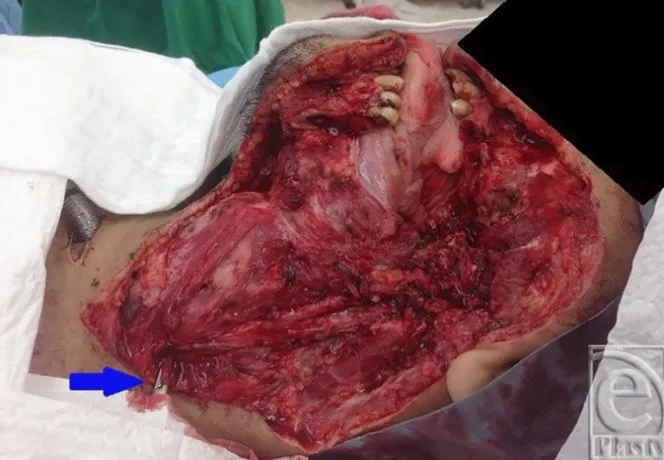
Ligated internal jugular vein.
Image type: medical_photograph (other_medical_photograph)